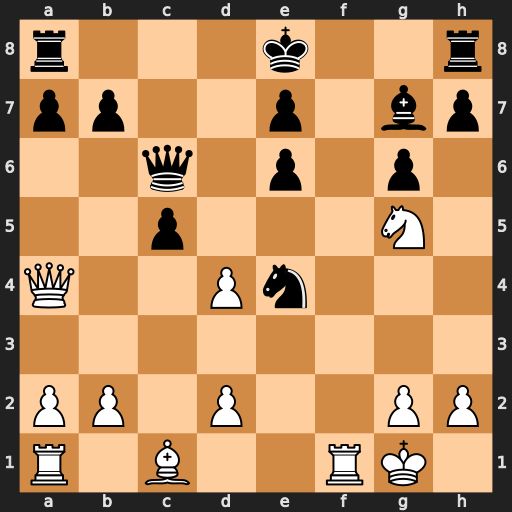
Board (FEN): r3k2r/pp2p1bp/2q1p1p1/2p3N1/Q2Pn3/8/PP1P2PP/R1B2RK1
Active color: w
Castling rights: kq
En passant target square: -
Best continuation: Qxc6+ bxc6 Nxe4